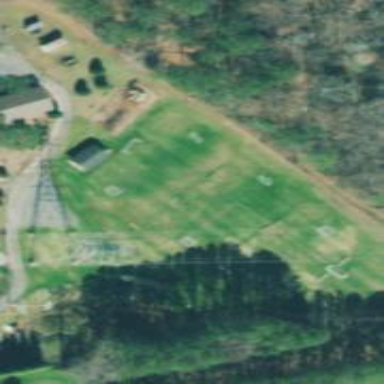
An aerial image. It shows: Soccer pitch with grass surface for leisure land.